Field crop: maize
Growth stage: 2
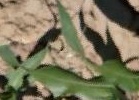
Species: maize